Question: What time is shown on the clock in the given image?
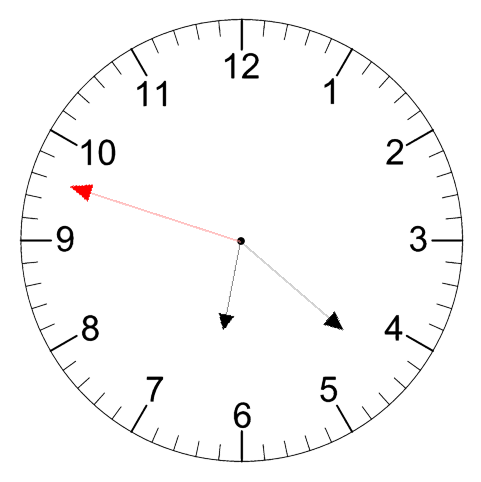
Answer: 06:21:48